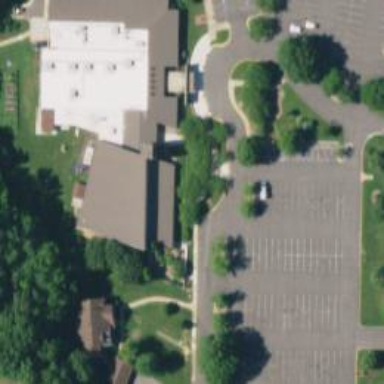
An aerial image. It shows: Beautiful church building.